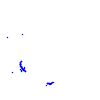
Particle: proton